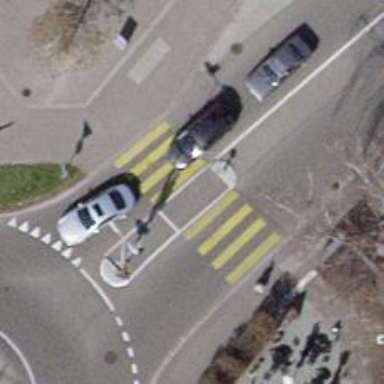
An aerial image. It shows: Uncontrolled road crossing with pedestrian island.